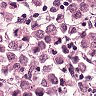
Metastatic tissue present: yes